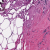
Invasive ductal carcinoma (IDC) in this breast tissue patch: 0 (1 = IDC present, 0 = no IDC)